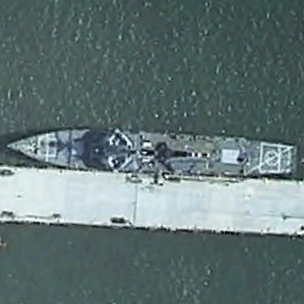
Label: destroyer